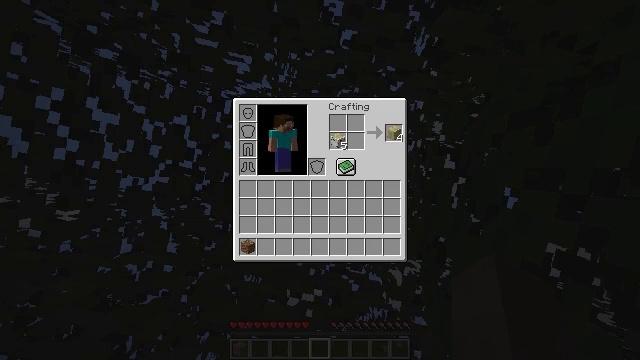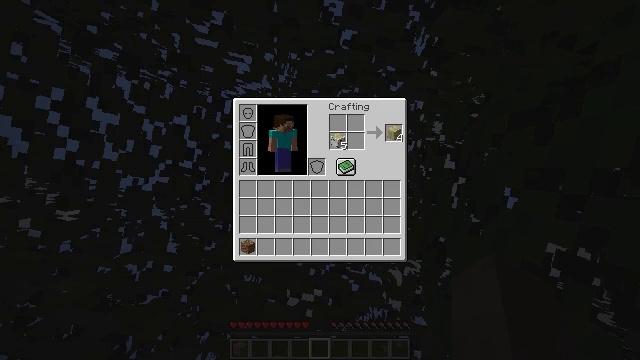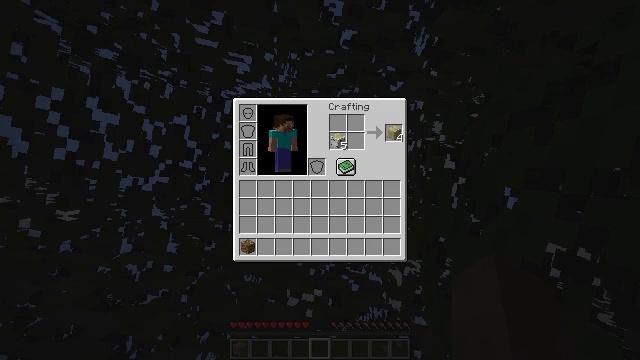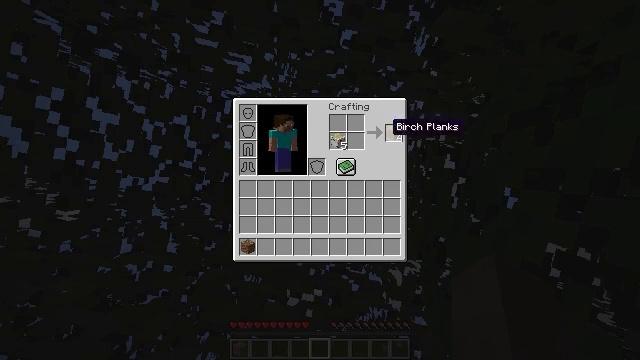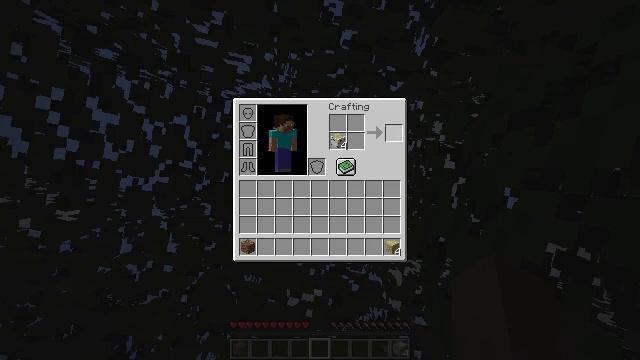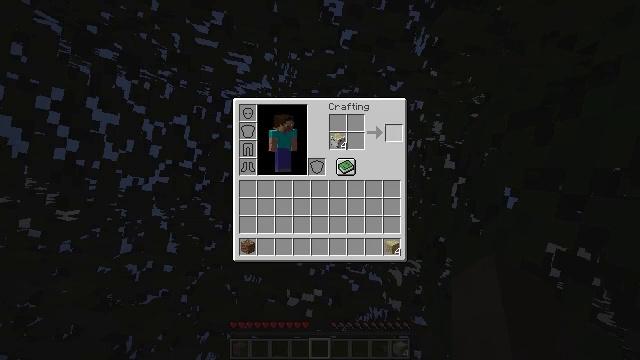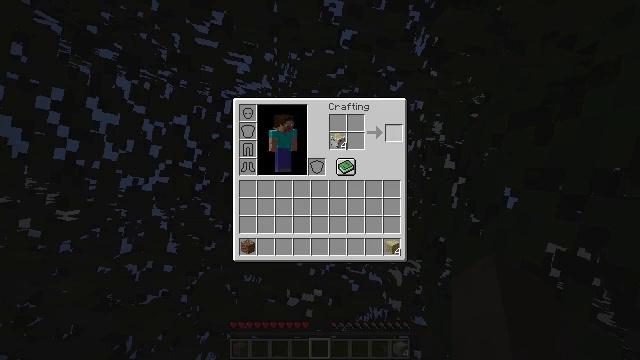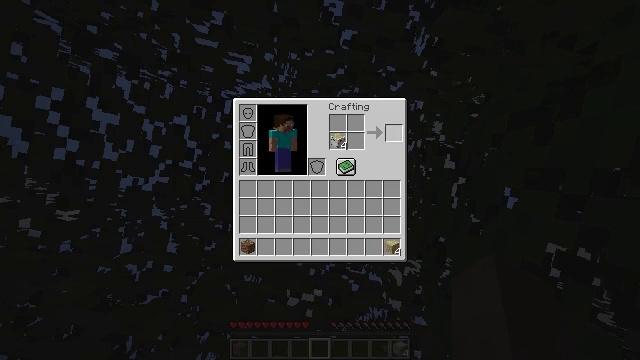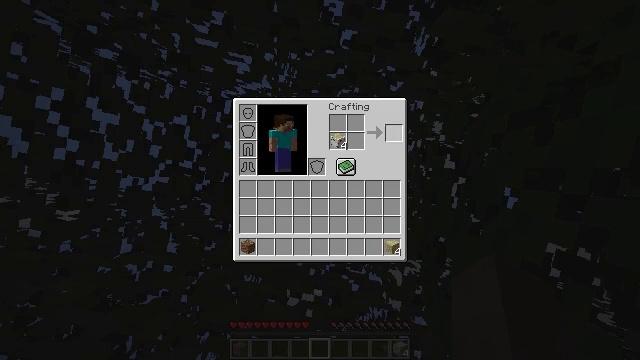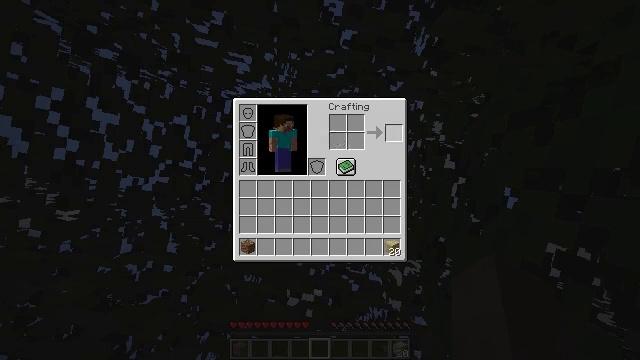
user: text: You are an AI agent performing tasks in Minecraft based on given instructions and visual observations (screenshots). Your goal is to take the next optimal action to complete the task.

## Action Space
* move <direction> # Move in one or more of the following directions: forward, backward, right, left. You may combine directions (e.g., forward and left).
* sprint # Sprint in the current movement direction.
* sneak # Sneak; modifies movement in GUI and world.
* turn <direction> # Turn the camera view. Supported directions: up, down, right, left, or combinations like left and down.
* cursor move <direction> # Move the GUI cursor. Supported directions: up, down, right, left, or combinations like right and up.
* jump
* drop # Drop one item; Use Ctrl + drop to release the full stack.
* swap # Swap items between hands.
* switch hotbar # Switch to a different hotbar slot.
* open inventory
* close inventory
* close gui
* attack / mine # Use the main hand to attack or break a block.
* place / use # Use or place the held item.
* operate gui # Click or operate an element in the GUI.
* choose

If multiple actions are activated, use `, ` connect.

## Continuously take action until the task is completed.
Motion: motion action
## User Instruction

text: Turn birch logs into birch planks in the crafting grid.
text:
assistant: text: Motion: sneak
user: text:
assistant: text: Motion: sneak
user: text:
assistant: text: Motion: sneak
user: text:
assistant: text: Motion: sneak, operate gui
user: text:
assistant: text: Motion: sneak, operate gui
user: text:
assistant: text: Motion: sneak
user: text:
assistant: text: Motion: sneak
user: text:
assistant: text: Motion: sneak
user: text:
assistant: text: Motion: sneak
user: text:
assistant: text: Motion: sneak